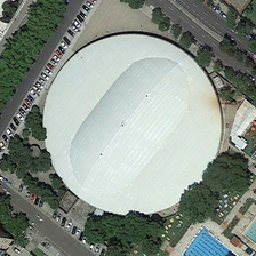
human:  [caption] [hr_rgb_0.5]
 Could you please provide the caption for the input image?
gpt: There is a round white building in the square block with rows of cars parked on the side of the road.

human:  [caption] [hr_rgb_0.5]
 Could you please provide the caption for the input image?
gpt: a round shaped center is located in the block with several smaller buildings .

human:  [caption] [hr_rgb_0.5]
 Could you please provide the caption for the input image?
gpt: the white circle with a long oval roof is in a street .

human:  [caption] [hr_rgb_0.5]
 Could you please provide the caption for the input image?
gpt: In the square block, there is a round white building with a row of cars parked on the side of the road.

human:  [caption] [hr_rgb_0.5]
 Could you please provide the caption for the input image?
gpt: a white circle center building is near some green trees and two lines of cars .